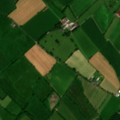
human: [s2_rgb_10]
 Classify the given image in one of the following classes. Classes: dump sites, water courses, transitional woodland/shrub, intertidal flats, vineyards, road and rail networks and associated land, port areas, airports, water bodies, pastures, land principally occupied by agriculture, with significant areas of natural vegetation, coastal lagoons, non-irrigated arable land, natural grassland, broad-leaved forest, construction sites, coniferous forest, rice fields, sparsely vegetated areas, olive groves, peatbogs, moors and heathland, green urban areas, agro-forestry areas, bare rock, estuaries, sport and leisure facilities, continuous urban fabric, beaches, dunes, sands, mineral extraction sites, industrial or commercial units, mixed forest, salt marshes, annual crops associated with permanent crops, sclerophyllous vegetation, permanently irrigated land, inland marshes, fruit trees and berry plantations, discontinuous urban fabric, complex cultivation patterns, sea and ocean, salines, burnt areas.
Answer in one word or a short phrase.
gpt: non-irrigated arable land, pastures